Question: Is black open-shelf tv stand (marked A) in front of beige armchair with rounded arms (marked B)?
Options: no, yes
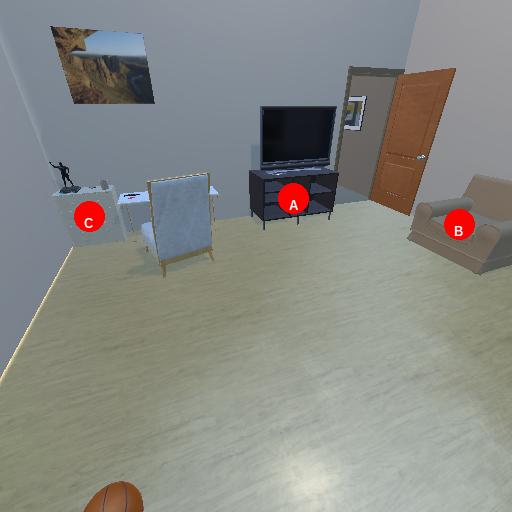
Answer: no